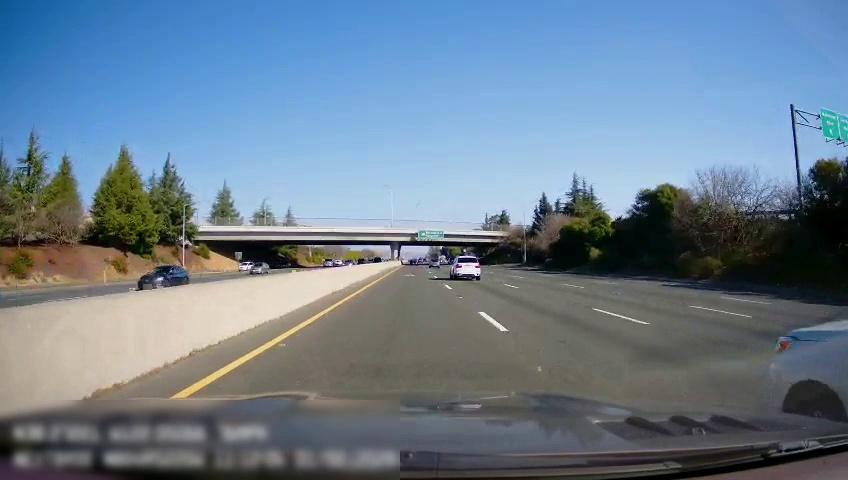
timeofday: Day
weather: Sunny
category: Drivable Space
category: Drivable Space
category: Vehicles | Car
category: Vehicles | SUV
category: Vehicles | Car
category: Vehicles | Truck
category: Vehicles | Car
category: Vehicles | Car
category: Vehicles | Car
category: Vehicles | Car
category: Vehicles | Car
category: Vehicles | SUV
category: Vehicles | SUV
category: Vehicles | SUV
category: Lanes | Alternate Lane
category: Lanes | Current Lane
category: Lanes | Current Lane
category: Lanes | Alternate Lane
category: Lanes | Alternate Lane
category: Traffic | Signs
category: Traffic | Signs
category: Traffic | Signs